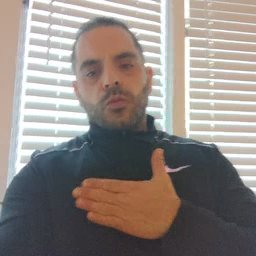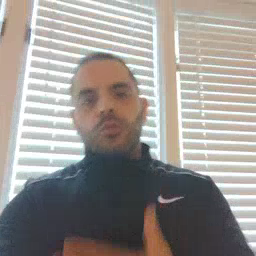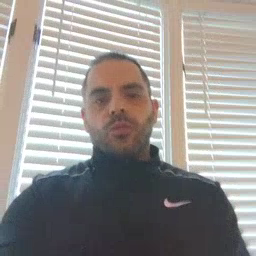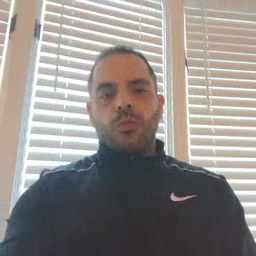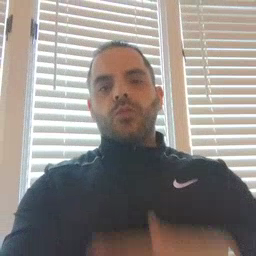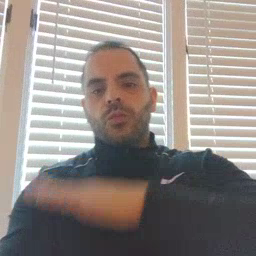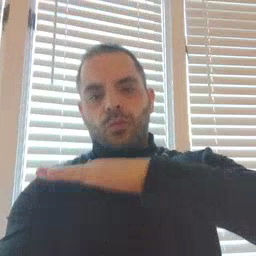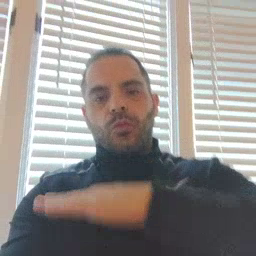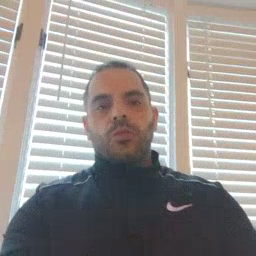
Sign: table